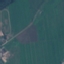
Label: Pasture